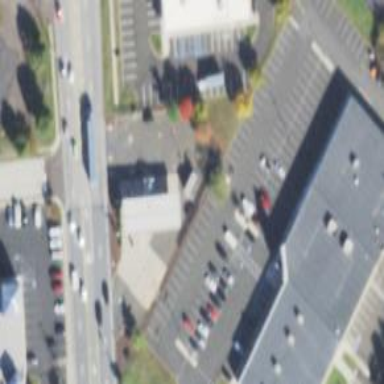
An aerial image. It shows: Retail building.